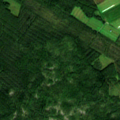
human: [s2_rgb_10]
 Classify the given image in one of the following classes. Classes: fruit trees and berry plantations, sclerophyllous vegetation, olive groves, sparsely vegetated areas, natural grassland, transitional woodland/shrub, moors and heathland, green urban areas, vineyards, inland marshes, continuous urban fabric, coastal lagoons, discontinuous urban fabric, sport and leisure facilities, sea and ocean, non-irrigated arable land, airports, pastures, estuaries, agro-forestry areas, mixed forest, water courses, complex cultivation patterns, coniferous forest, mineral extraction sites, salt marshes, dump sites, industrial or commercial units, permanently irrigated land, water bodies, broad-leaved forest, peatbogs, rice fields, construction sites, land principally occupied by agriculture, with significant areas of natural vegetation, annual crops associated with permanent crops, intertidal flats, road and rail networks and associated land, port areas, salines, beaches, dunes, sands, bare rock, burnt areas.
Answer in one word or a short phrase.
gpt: non-irrigated arable land, coniferous forest, mixed forest